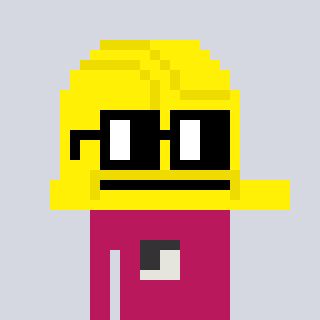
a pixel art character with square black glasses, a construction helmet-shaped head and a darkpink-colored body on a cool background